Question: How do I sort a field ('Status OMR') in the following stacked bar chart with the rightmost category in grey (values are "") in ascending order (from lowest to highest)? It currently sorts by the leftmost category in darkest orange (values called "").
Stacked bar chart created in Google Data Studio:

This is how the bar chart is currently sorted (5 rows shown to demonstrate; 16 rows in the linked data set):
| Malaysia | OMR diterima | OMR telah dipos | Tinjauan selesai | Belum selesai |
| -------- | ------------ | --------------- | ---------------- | ------------- |
| KELANTAN | 4 | 1 | 4 | 7 |
| JOHOR | 2 | 1 | 1 | 12 |
| KEDAH | 1 | | 10 | 5 |
| NEGERI SEMBILAN | 1 | 1 | | 14 |
| PULAU PINANG | 1 | 3 | 2 | 10 |
I want the chart to be sorted like:
| Malaysia | OMR diterima | OMR telah dipos | Tinjauan selesai | Belum selesai |
| -------- | ------------ | --------------- | ---------------- | ------------- |
| NEGERI SEMBILAN | 1 | 1 | | 14 |
| JOHOR | 2 | 1 | 1 | 12 |
| PULAU PINANG | 1 | 3 | 2 | 10 |
| KELANTAN | 4 | 1 | 4 | 7 |
| KEDAH | 1 | | 10 | 5 |
I followed this <URL>:
'''
CASE
WHEN REGEXP_MATCH(Status OMR, "(?i)OMR diterima") THEN 4
WHEN REGEXP_MATCH(Status OMR, "(?i)OMR telah dipos") THEN 3
WHEN REGEXP_MATCH(Status OMR, "(?i)Tinjauan selesai") THEN 2
WHEN REGEXP_MATCH(Status OMR, "(?i)Belum selesai") THEN 1
ELSE 0
END
'''
<URL>:
| Malaysia | Status OMR |
| -------- | ---------- |
| JOHOR | OMR diterima |
| JOHOR | Tinjauan selesai |
| JOHOR | OMR diterima |
| JOHOR | OMR telah dipos |
| JOHOR | Belum selesai |
| JOHOR | Belum selesai |
| JOHOR | Belum selesai |
| JOHOR | Belum selesai |
| JOHOR | Belum selesai |
<URL>
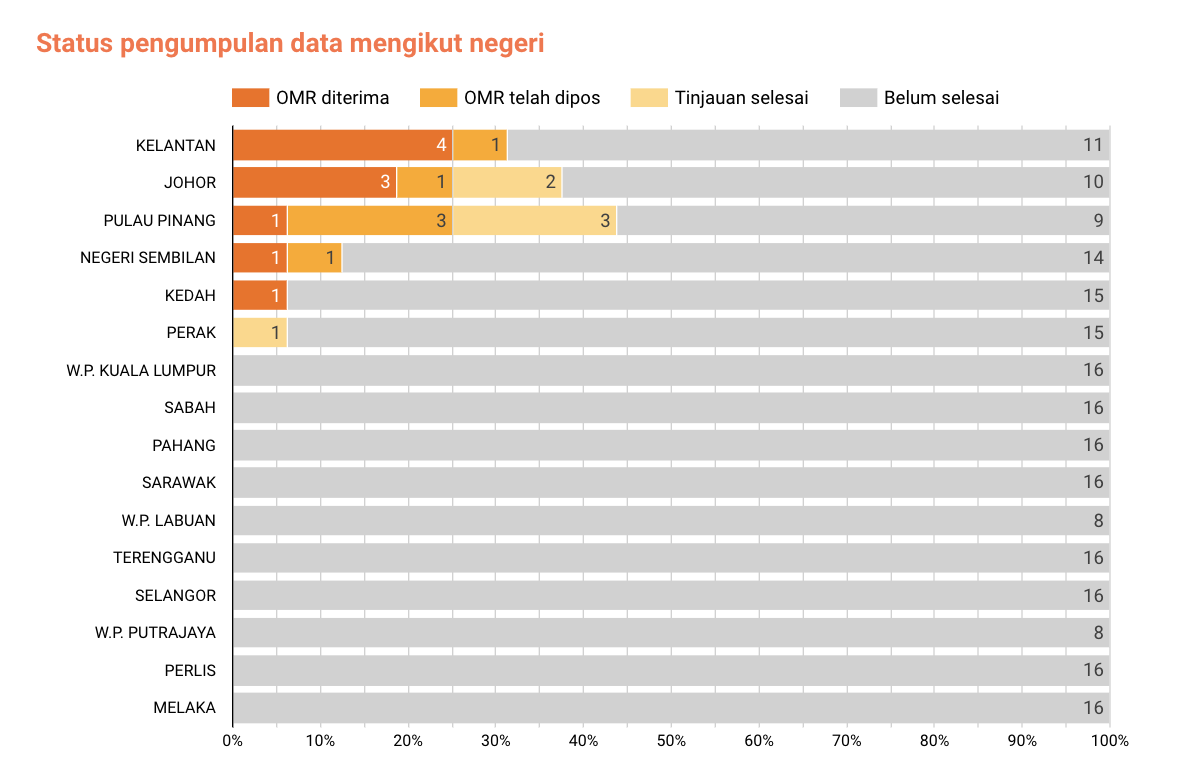
Answer: It can be achieved by creating the <URL> of the grey coloured values:
'''
COUNT(REGEXP_EXTRACT(Status OMR, "Belum selesai"))
'''
<URL> and a GIF to elaborate: